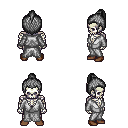
a pixel art fantasy rpg character, male body template, skeleton, white robe, white pants, gray short topknot hairstyle, brown shoes, four views (front, back, left, right), 2x2 character sprite sheet, small pixel art, hard edges, no anti-aliasing